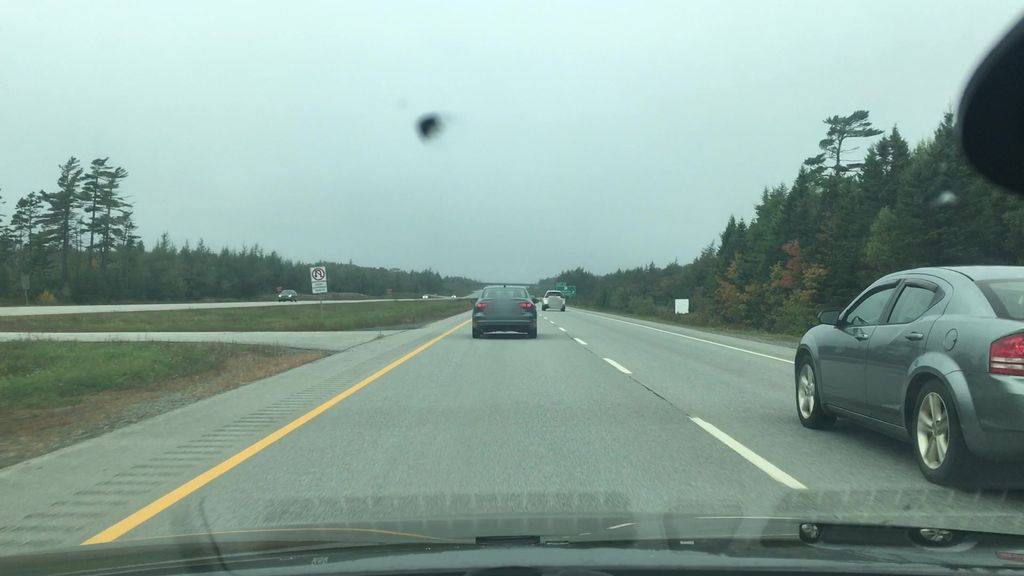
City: halifax